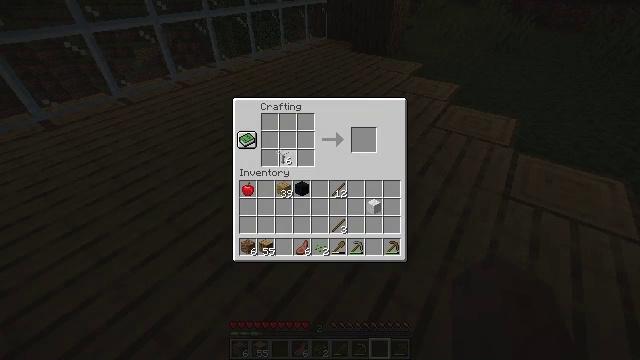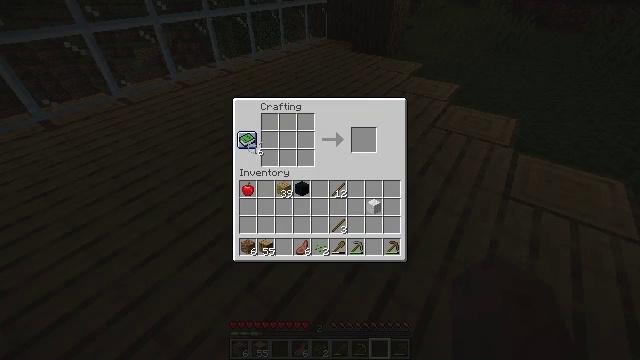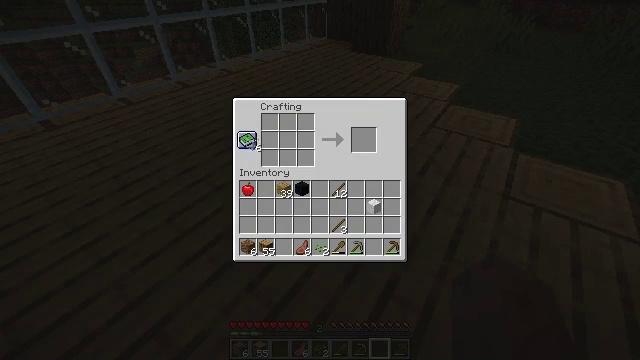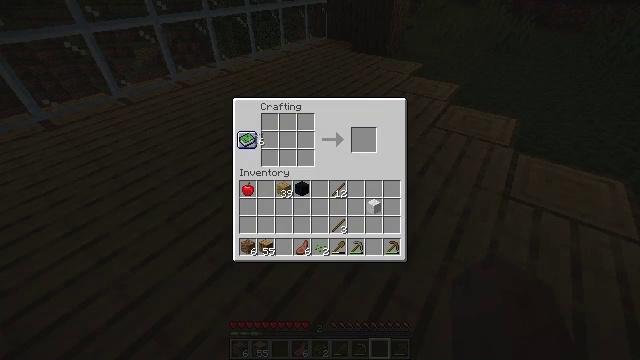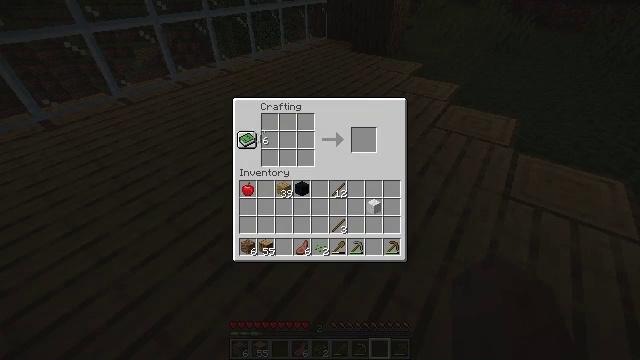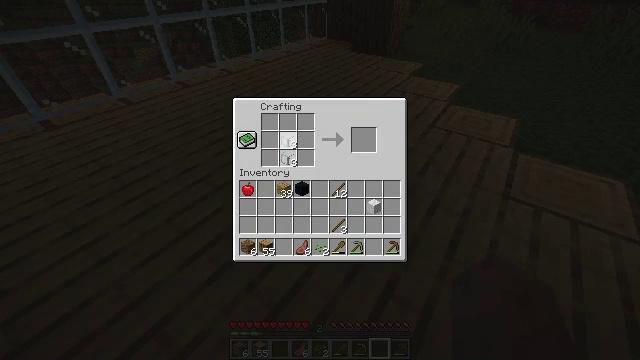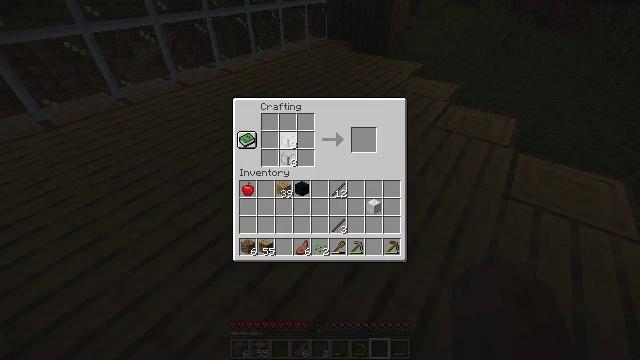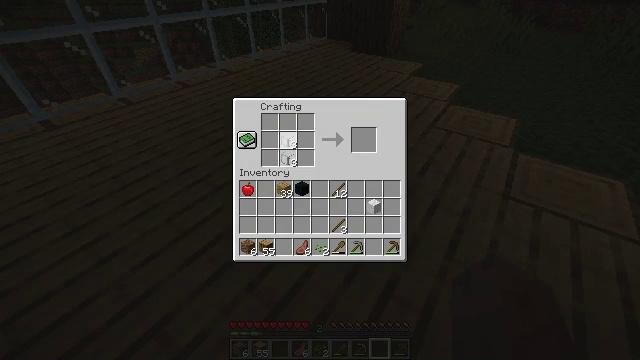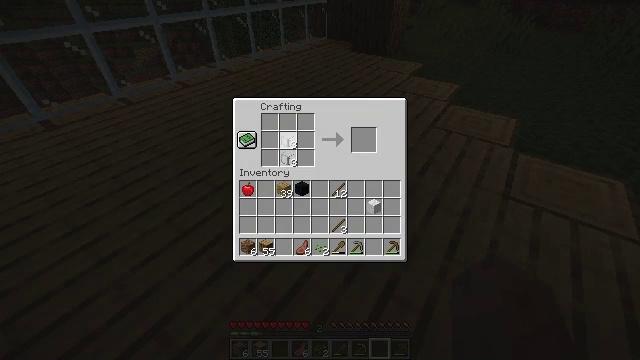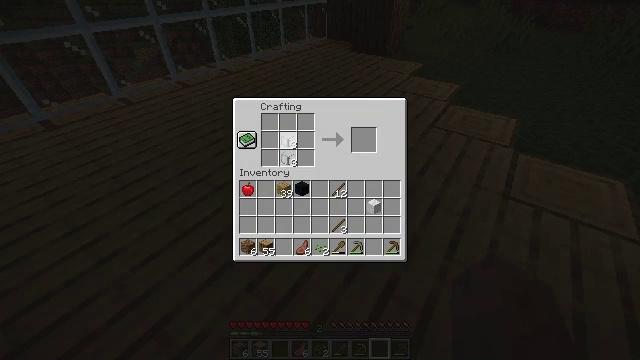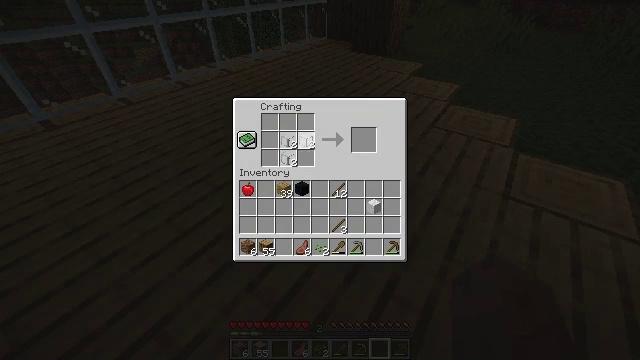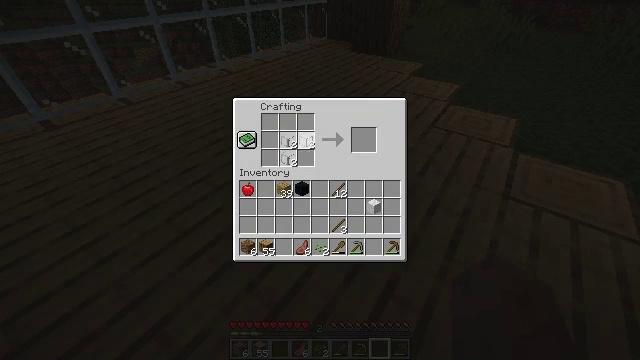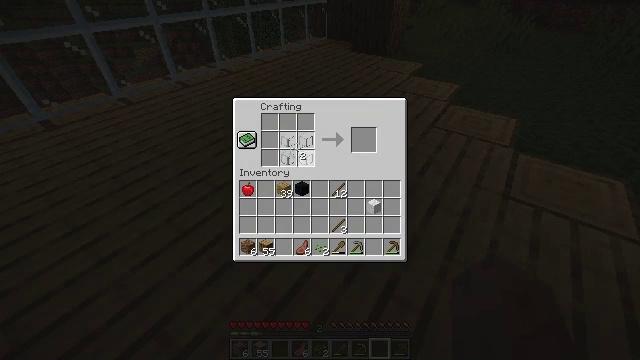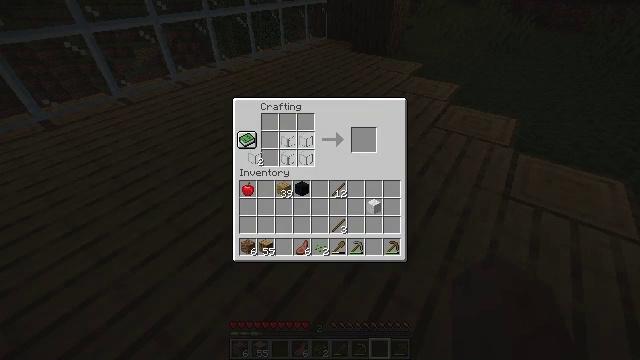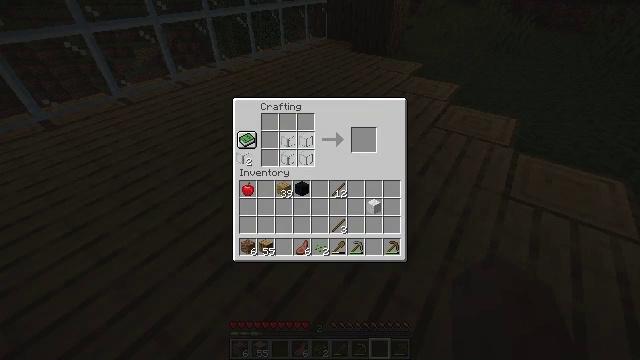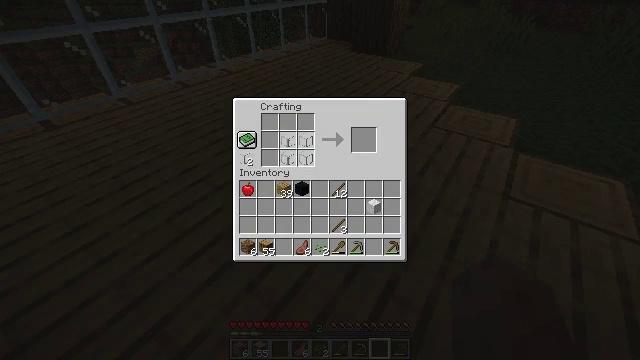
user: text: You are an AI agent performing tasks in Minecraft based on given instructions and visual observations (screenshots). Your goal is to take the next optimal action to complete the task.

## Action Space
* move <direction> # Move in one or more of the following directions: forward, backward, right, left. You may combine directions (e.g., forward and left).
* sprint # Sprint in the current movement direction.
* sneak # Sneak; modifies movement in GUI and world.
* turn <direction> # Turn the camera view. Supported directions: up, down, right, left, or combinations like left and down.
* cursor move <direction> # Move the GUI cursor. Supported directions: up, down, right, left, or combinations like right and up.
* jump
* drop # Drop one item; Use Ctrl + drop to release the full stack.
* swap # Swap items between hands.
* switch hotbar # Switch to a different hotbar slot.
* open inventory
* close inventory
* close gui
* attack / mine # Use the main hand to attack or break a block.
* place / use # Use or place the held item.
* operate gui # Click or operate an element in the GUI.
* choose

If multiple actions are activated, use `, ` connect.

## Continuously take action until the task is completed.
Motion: motion action
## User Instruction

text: Create glass pane using glass blocks.
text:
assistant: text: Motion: cursor move left and up, operate gui
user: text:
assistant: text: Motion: operate gui
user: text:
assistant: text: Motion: operate gui
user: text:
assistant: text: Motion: operate gui
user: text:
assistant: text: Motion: cursor move right, operate gui
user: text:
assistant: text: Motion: operate gui
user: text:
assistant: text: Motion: operate gui
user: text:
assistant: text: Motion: operate gui
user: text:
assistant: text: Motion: operate gui
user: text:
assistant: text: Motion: operate gui
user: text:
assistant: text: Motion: operate gui
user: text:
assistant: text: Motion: operate gui
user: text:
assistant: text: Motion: cursor move left, operate gui
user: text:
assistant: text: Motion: cursor move left, operate gui
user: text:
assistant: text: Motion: operate gui
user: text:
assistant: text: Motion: cursor move right and up, operate gui
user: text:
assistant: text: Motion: cursor move right and up, operate gui
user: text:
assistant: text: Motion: operate gui
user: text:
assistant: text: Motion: operate gui
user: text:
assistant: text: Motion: operate gui
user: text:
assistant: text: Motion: operate gui
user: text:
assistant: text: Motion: cursor move down, operate gui
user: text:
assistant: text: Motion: operate gui
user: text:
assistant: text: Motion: operate gui
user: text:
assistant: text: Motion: operate gui
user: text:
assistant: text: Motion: operate gui
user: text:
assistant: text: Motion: cursor move right
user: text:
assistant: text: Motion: cursor move right
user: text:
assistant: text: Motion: sneak, cursor move right
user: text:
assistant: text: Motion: sneak